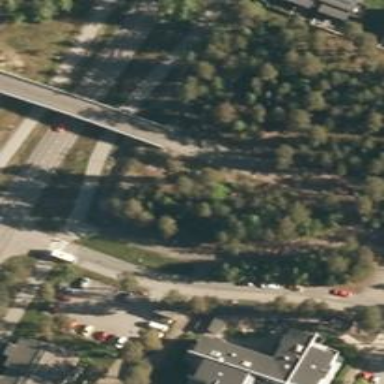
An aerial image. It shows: Bridge over cycleway used for nordic skiing. The piste is groomed for classic and skating techniques.